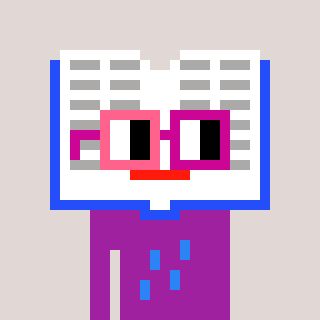
a pixel art character with square pink and red glasses, a dictionary-shaped head and a magenta-colored body on a warm background